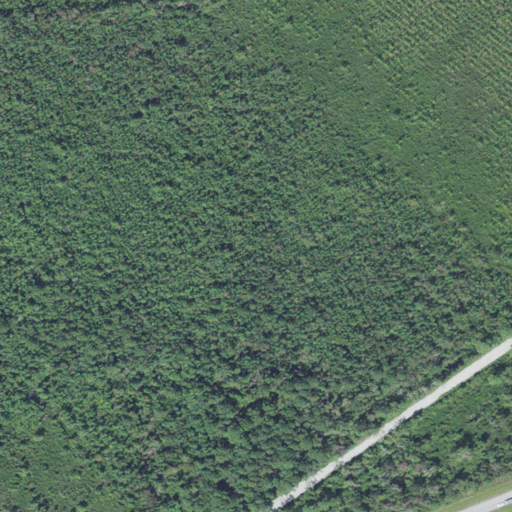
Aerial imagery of plain(s) in North Carolina named Purgatory Pocosin containing woody wetlands, evergreen forest, open development, and low intensity development